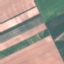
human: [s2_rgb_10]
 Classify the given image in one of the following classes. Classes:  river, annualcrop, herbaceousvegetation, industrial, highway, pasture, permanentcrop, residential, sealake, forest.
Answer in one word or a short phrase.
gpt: AnnualCrop